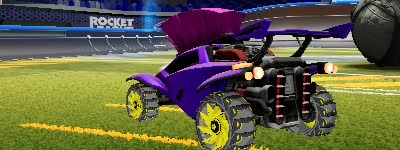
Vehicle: octane